Field crop: maize
Growth stage: 1
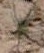
Species: salsola